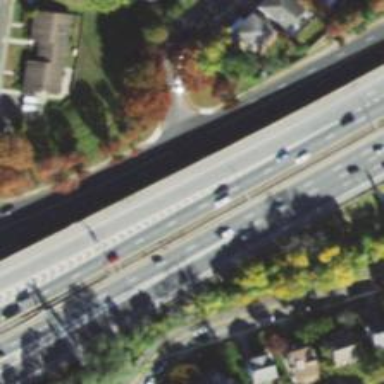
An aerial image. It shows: Asphalt motorway.